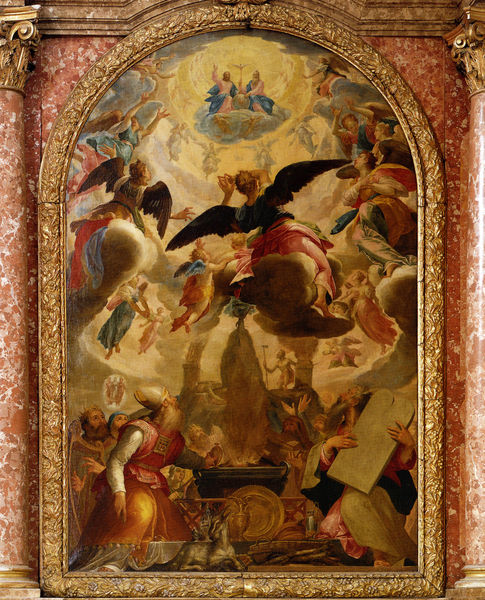
Titel: Die Heilige Dreieinigkeit oder das Opfer des Alten Bundes
Künstler: Antonio Maria Viani
Standort: München
Institution: St. Michael
Schlagwörter: baum, berg, blau, feuer, flügel, gemälde, gott, himmel, mann, schatten, wolken, gelb, menschen, ocker, bunt, frau, grau, hell, licht, marmor, männer, säule, säulen, rot, tier, wolke, alt, bart, bärte, architektur, barock, bibel, rahmen, schale, taube, teller, goldrahmen, öl, ebene, kirche, rauch, sonne, gold, renaissance, rosa, fliegen, rund, engel, krug, topf, rahmung, bogen, italien, man, perspektive, mauer, rand, rundbogen, kuppel, bischof, papst, tafel, lciht, granit, foto, oben, lamm, alter, moses, buch, religion, münchen, torbogen, geschirr, leinwand, beten, ölmalerei, altar, kapitell, photo, verziert, halbrund, karaffe, öffnung, prister, christus, jesus, jesus christus, altes testament, manierismus, apsis, priester, gebote, mitra, auffahrt, balu, heilige, opfer, opferung, fresko, harfe, putten, maria, korinthisch, geflügelt, bock, leier, petrus, auferstehung, altarbild, himmelfahrt, verkündigung, kapitel, got, ebenen, arabeske, zehn, schrifttafel, dreifaltigkeit, grabstein, apostel, heiliger geist, gottvater, mose, opferlamm, gesetzestafeln, dreieinigkeit, gesetz, thesen, götzen, christi himmelfahrt, flugel, heilige dreifaltigkeit, goldocker, glorien, himmelszone, gebotstafel, zehn gebote, goldlicht, böcklein, kirchenbild, gesetzestafel, st. michael, altarblatt, götzendienst, alter und neuer bund, christua, dekorationsrahmen, erdzone, gebetstafel, gel', gesetztafel, gestzestafel, goldteller, goöd, harfe*, himmelfahr, 10 gebote, 1750, krichenbild, ampor, daumpf, goldenes klab